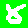
Digit: 8